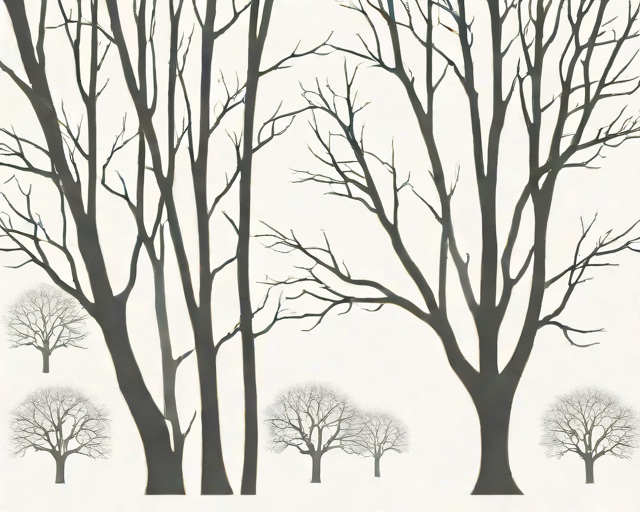
Category: Winter